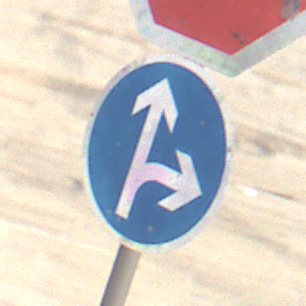
Verkehrszeichen: VorgeschriebeneFahrtrichtungGeradeausOderRechts
Zusatzzeichen oben: Stop
Umgebung: Outdoor, Suburban
Tageszeit: MorningAfternoon
Wetter: PartlyCloudy
Licht: Natural
Jahreszeit: NotSpecified
Kontrast: HighContrast